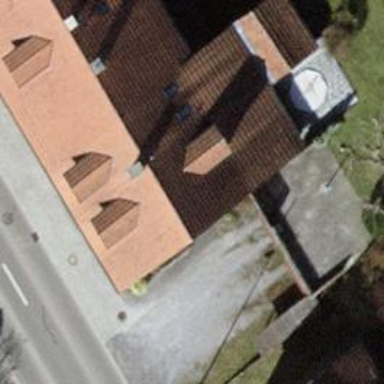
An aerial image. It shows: Gabled roofed house.